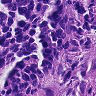
Metastatic tissue present: yes